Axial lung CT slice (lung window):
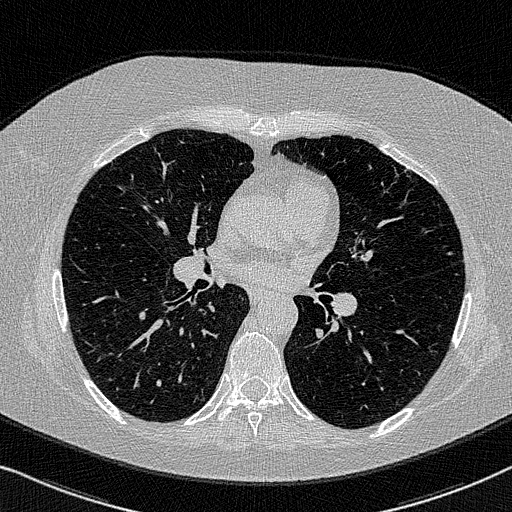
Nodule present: no